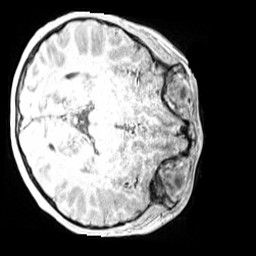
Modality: MP2RAGE
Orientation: axial
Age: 12
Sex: male
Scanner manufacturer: siemens
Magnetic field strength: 3 T
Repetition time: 4 s
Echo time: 0.00299 s